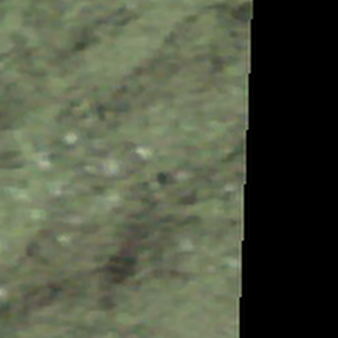
Label: other